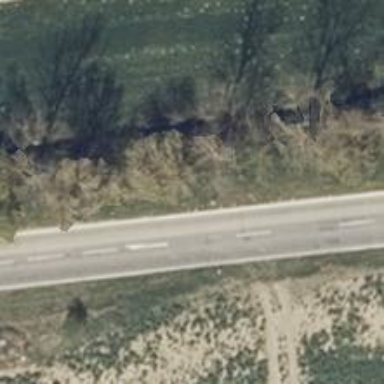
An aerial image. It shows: Row of deciduous broadleaved trees.